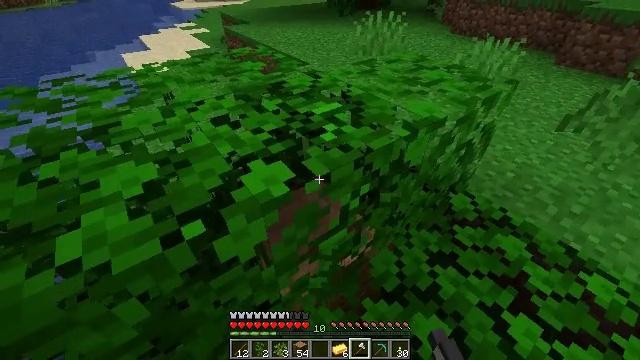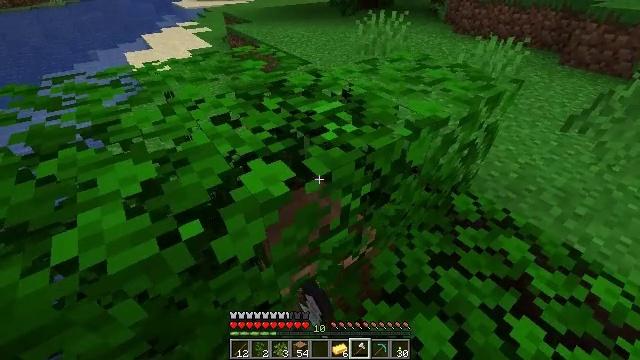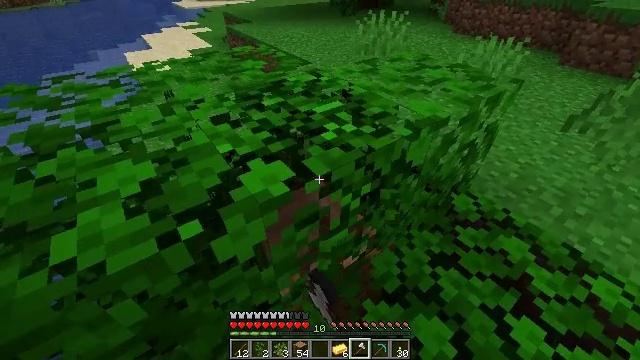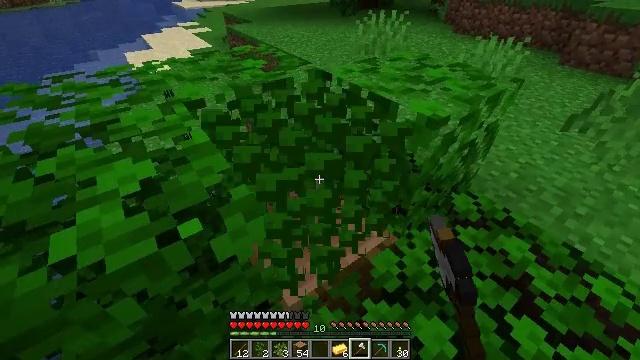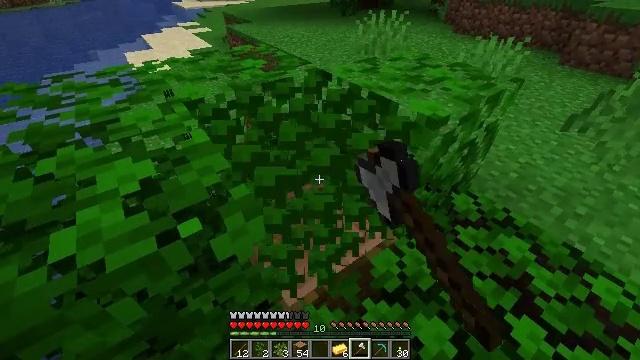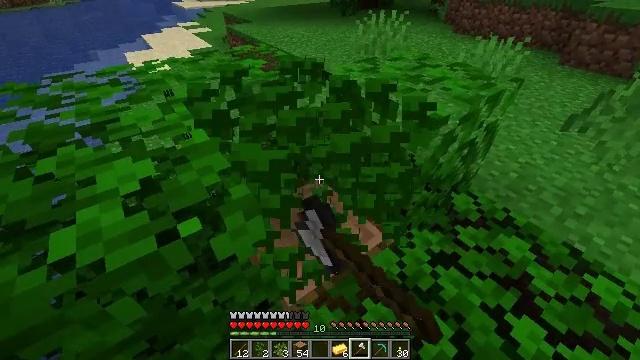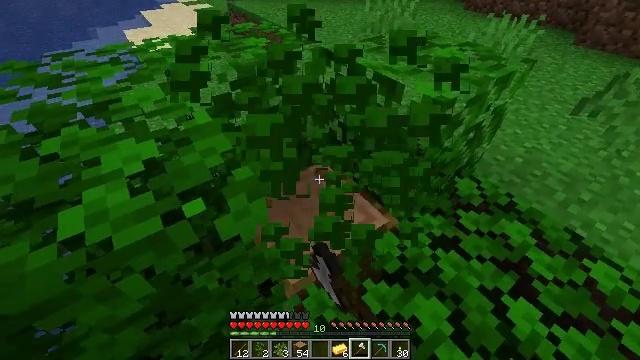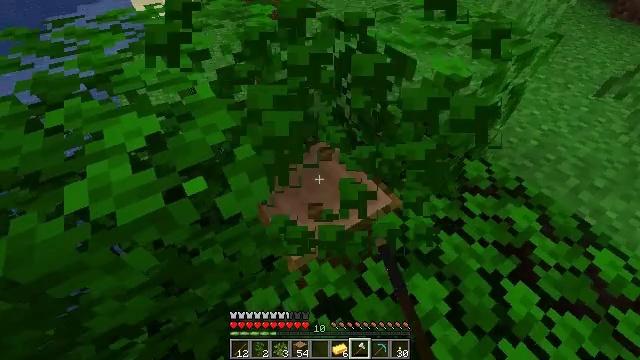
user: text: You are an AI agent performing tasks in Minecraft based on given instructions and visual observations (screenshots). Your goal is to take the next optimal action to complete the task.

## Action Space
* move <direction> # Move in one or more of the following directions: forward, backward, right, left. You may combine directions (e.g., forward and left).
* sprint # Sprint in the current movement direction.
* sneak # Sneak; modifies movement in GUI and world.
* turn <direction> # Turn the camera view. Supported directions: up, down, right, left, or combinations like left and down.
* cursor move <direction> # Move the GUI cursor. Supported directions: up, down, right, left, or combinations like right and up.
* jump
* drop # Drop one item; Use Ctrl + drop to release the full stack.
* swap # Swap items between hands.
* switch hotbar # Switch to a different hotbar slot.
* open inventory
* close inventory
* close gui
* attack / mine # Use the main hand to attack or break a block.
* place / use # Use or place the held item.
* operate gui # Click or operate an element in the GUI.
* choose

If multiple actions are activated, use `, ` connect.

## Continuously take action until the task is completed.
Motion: motion action
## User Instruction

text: Collect some oak leaves.
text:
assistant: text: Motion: attack / mine
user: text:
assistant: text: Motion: attack / mine
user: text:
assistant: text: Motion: attack / mine
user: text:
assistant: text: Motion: attack / mine
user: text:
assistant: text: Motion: attack / mine
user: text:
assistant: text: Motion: turn down, attack / mine
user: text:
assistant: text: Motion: move forward and move right, turn left and down, attack / mine
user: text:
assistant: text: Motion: attack / mine